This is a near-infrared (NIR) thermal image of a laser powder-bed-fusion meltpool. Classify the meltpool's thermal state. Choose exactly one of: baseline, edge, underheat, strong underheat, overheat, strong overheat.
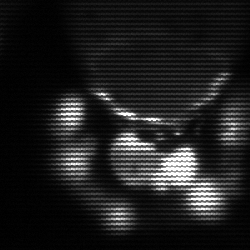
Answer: edge